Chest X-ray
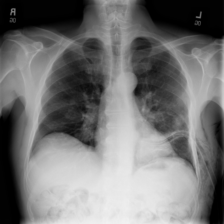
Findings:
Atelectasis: negative
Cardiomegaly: negative
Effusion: negative
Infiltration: negative
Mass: negative
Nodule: positive
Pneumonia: negative
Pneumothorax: positive
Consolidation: negative
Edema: negative
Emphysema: negative
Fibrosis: negative
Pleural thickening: negative
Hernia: negative